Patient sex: M
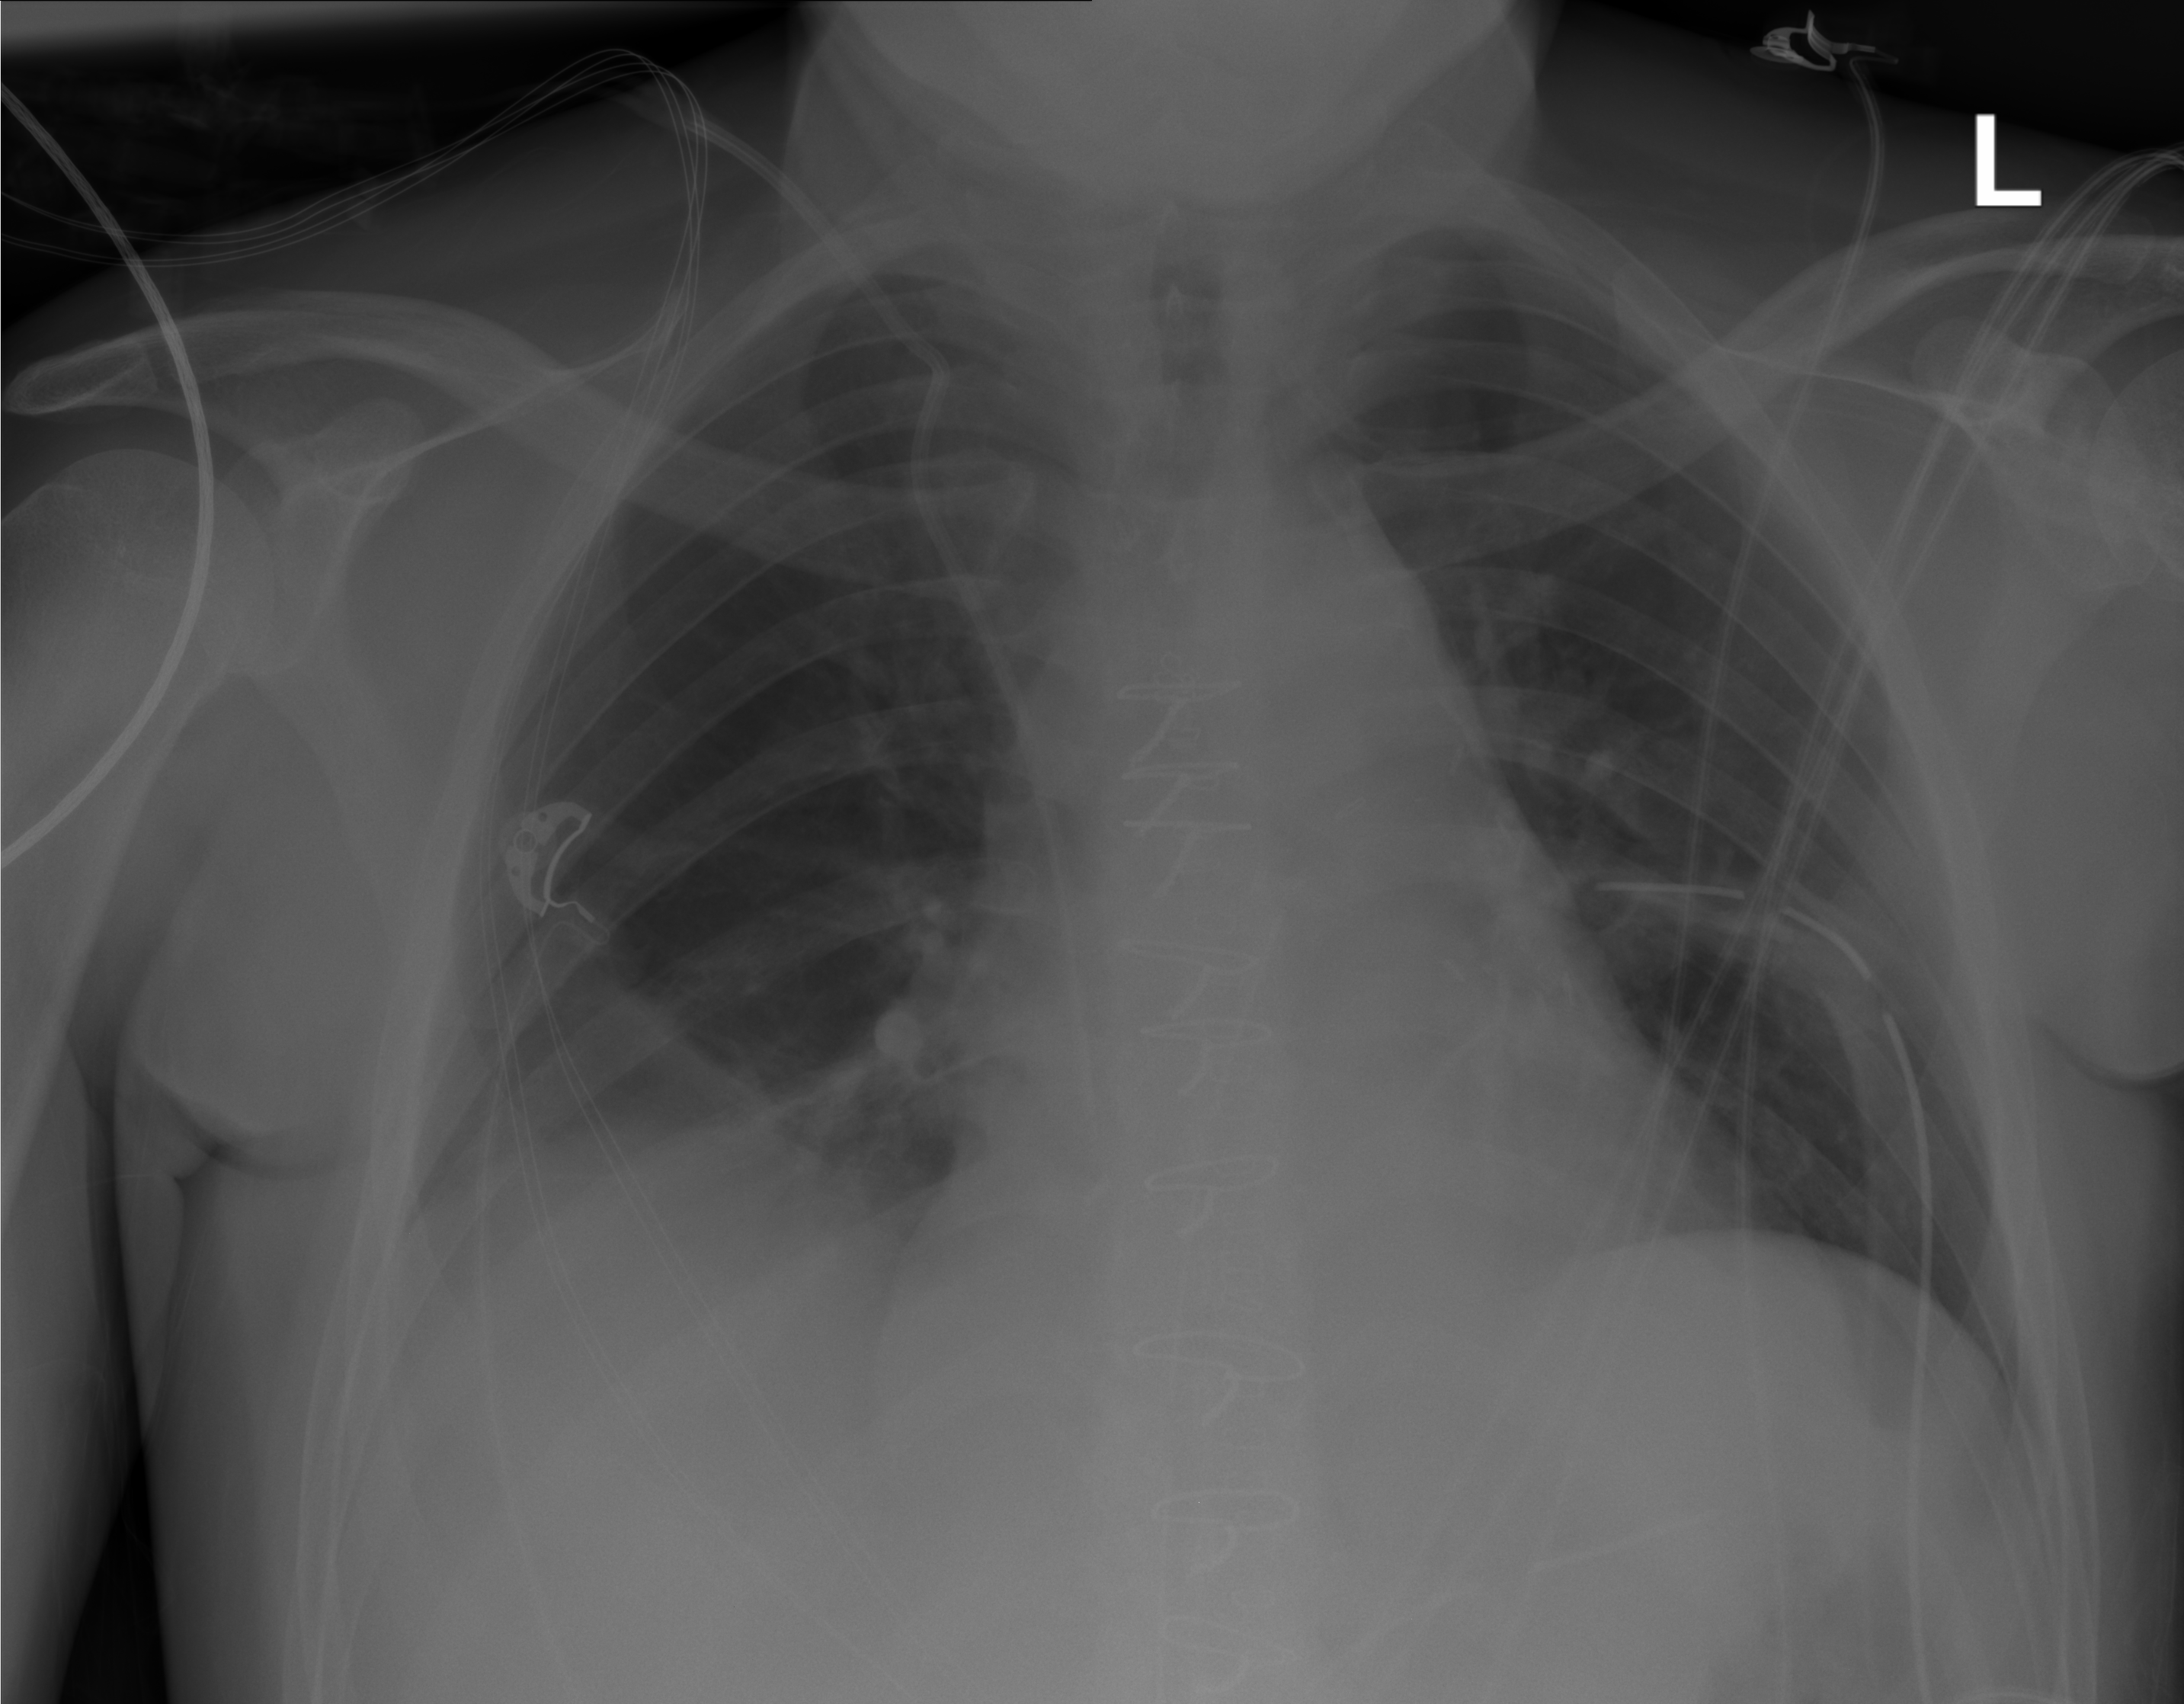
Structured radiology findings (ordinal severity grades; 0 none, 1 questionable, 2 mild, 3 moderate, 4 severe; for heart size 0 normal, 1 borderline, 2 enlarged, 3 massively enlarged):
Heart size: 0
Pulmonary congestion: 0
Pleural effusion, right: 1
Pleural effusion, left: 0
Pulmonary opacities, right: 0
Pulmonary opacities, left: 0
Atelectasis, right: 2
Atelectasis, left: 0